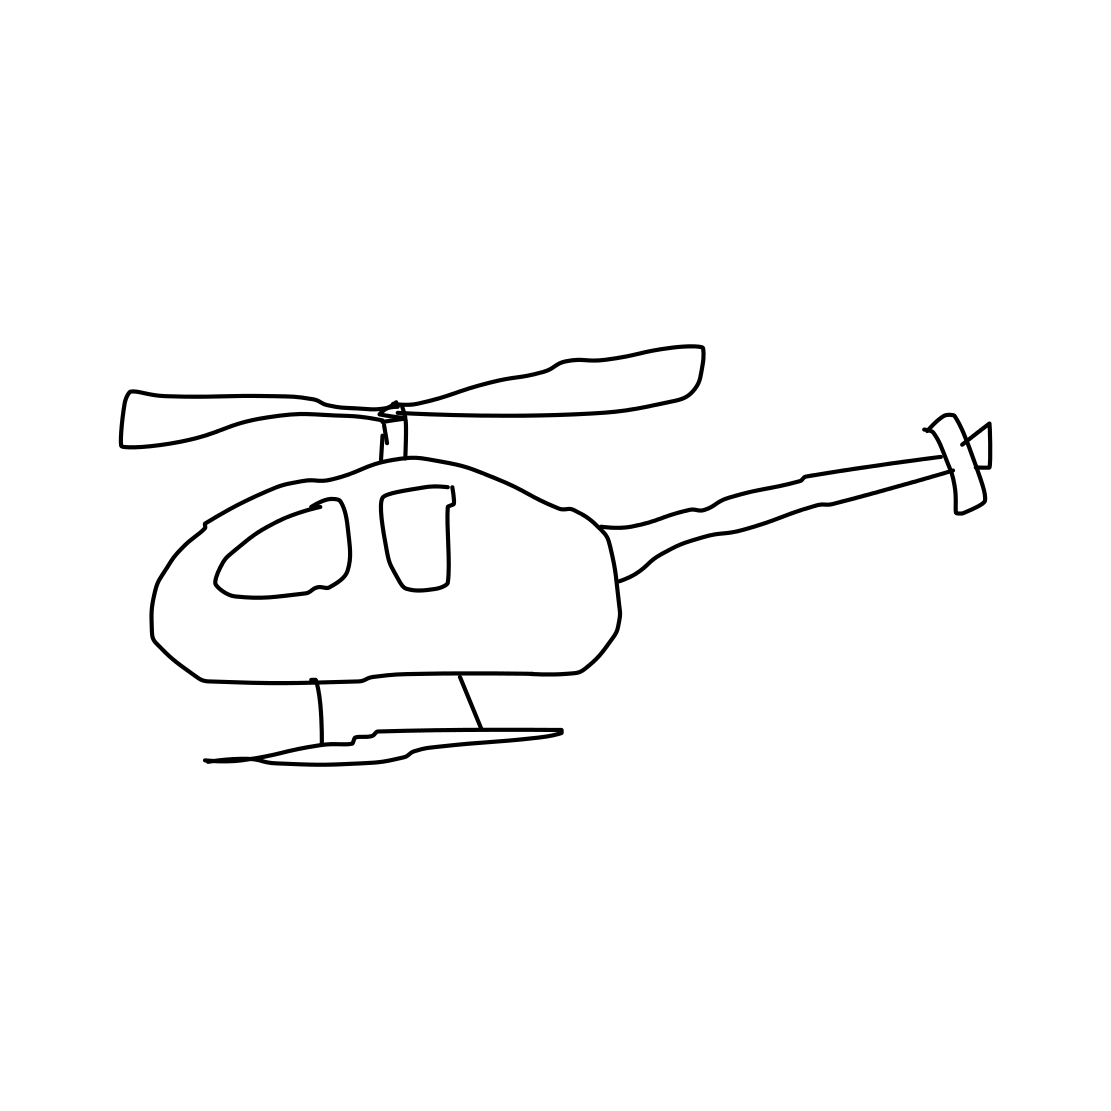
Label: helicopter